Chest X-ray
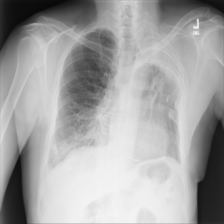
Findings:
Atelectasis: negative
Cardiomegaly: negative
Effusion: negative
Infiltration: positive
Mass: negative
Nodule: negative
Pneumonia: negative
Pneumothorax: negative
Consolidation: negative
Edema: negative
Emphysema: negative
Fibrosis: negative
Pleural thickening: negative
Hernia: negative